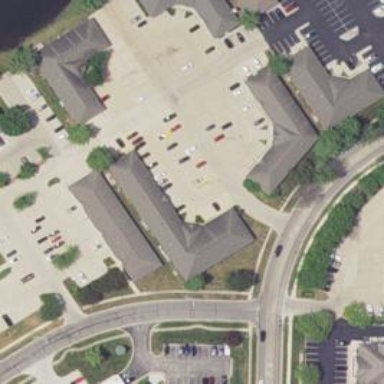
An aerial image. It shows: Commercial building with hipped roof shape.